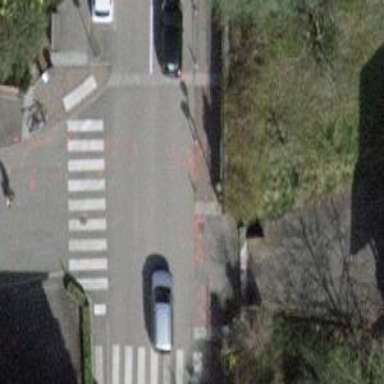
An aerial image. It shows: Table-style traffic calming feature.